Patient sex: M
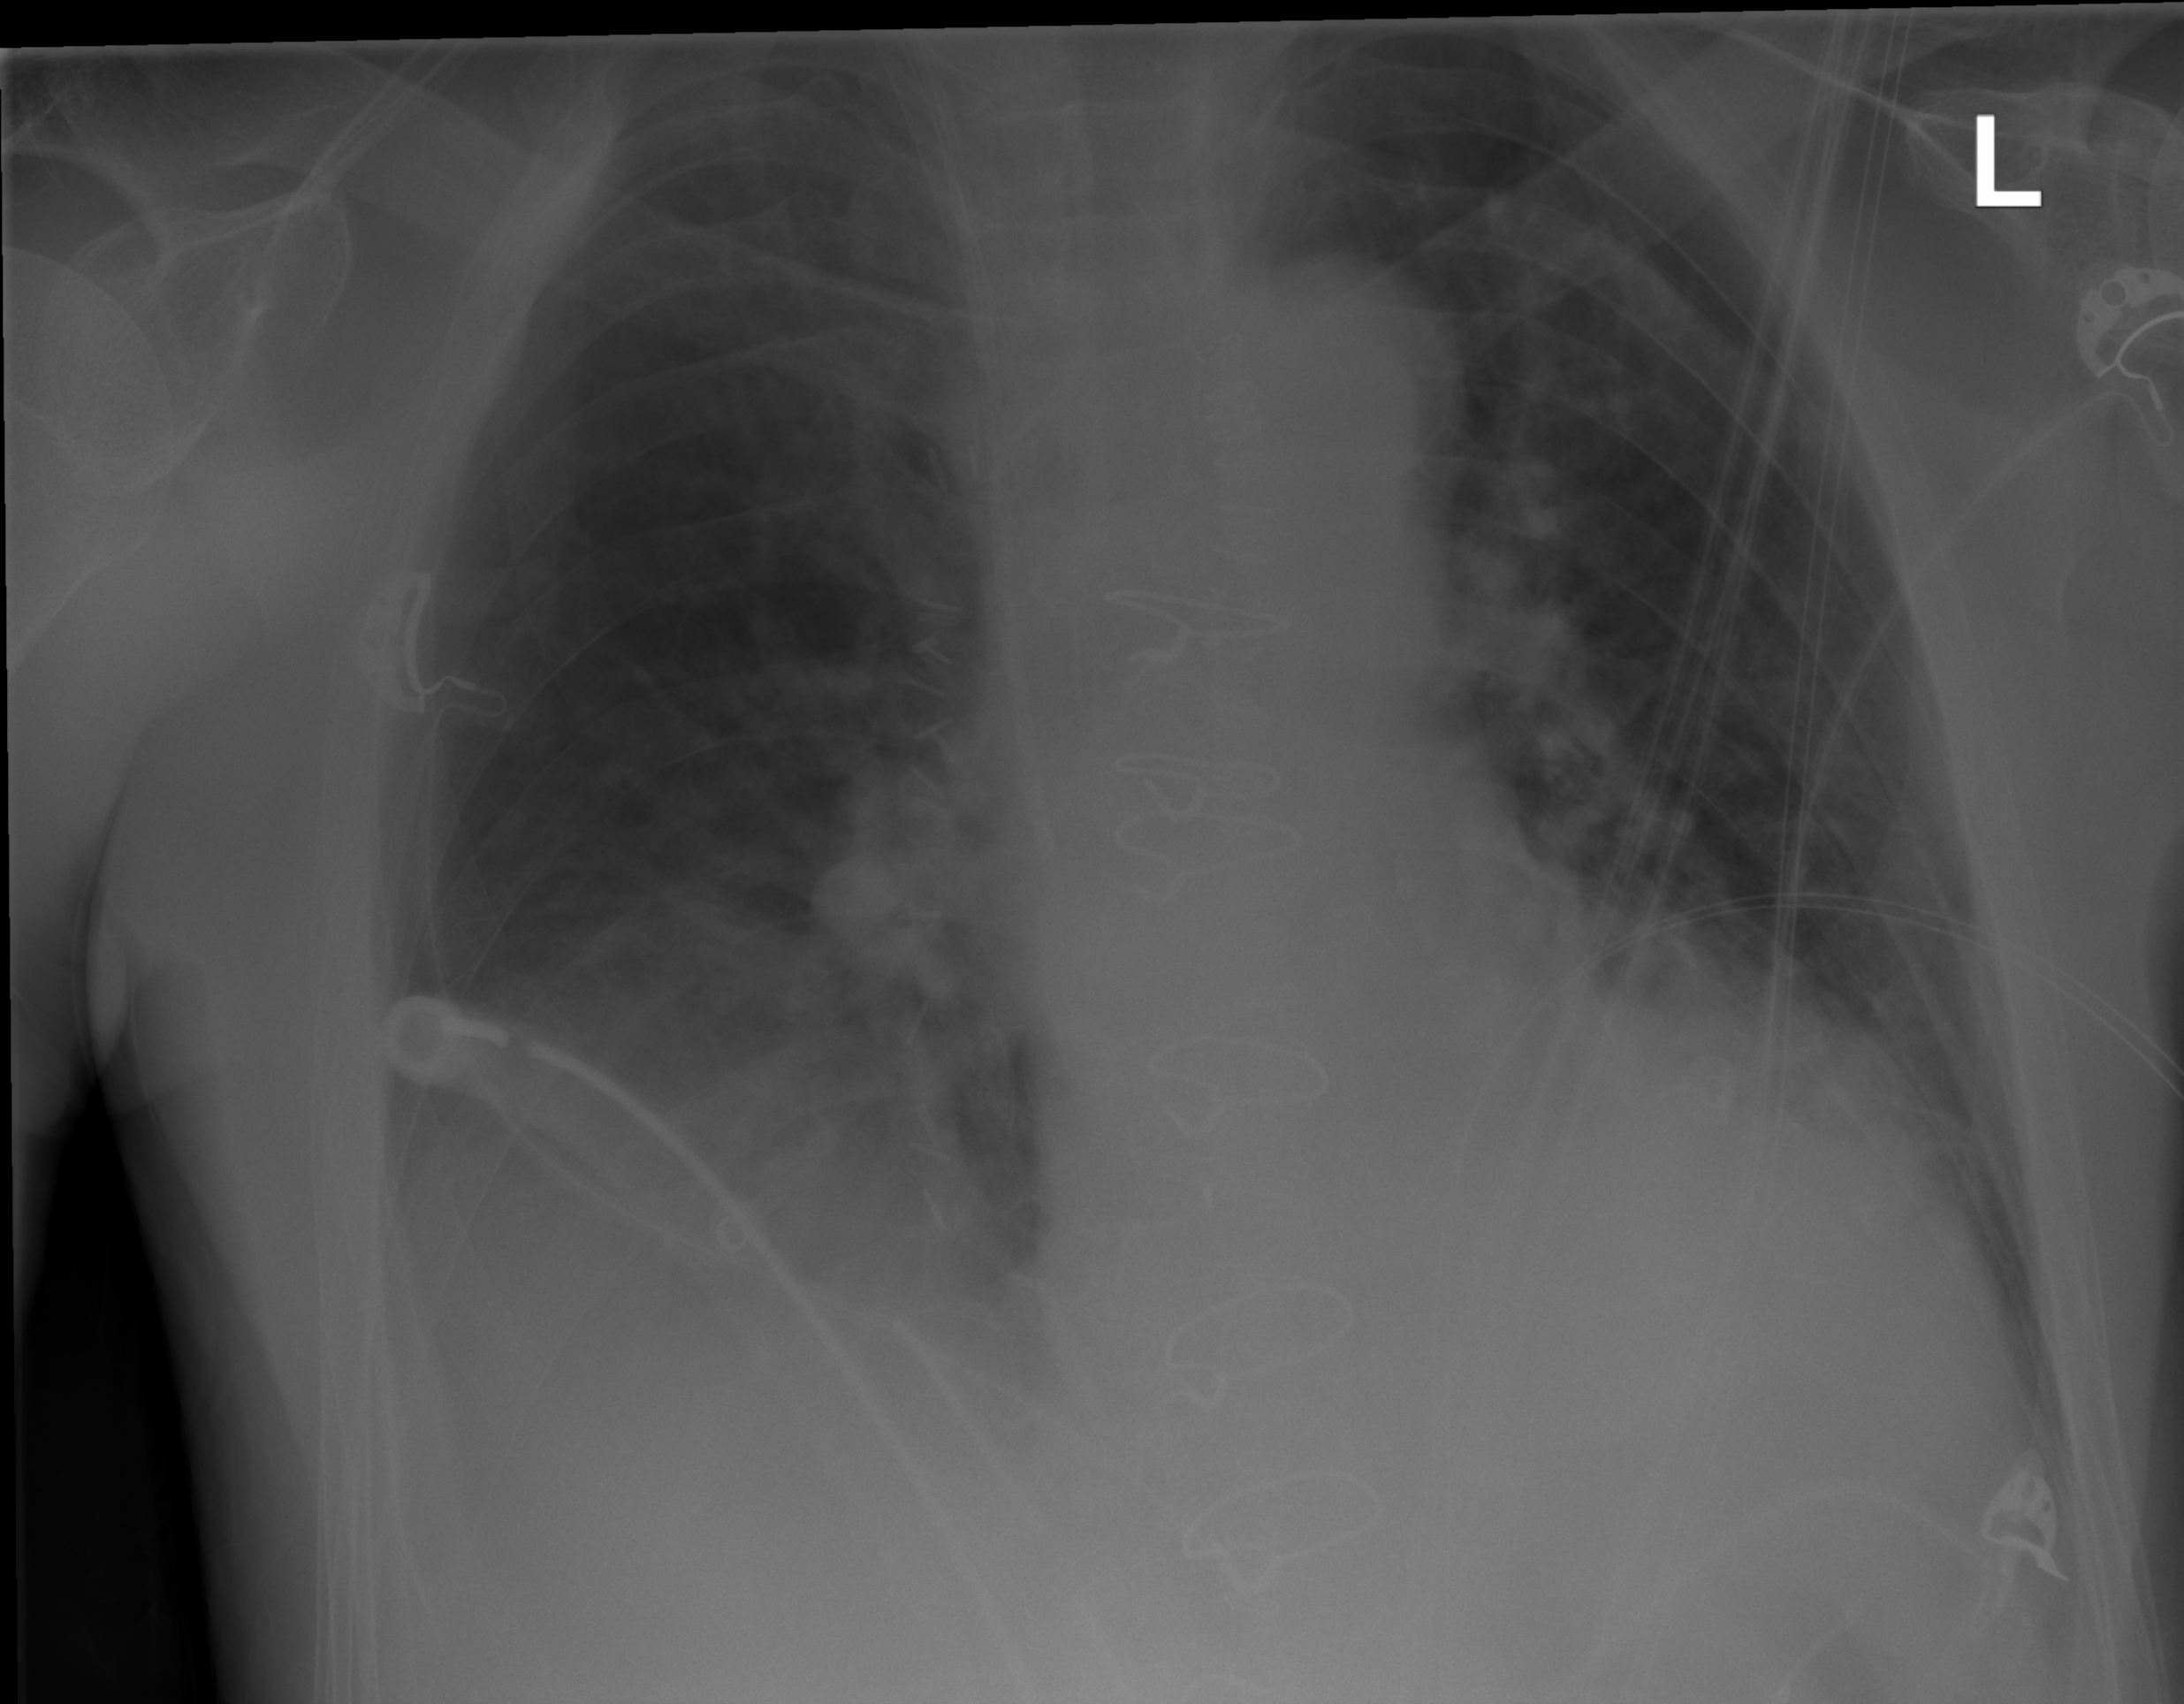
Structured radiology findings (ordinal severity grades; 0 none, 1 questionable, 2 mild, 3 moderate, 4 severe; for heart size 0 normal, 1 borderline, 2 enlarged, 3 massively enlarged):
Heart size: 2
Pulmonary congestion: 2
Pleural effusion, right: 2
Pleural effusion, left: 1
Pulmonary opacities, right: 0
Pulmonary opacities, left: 1
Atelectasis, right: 2
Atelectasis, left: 2